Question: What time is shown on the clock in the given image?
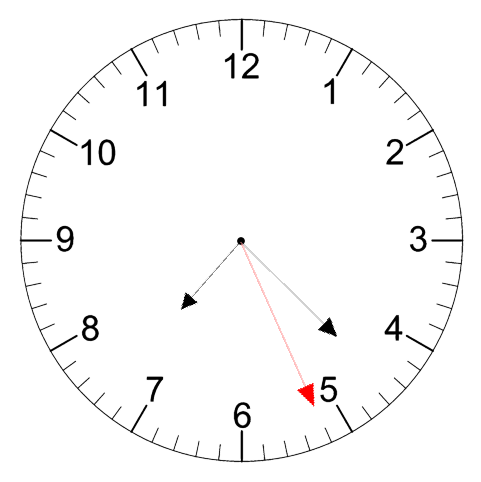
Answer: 07:22:26